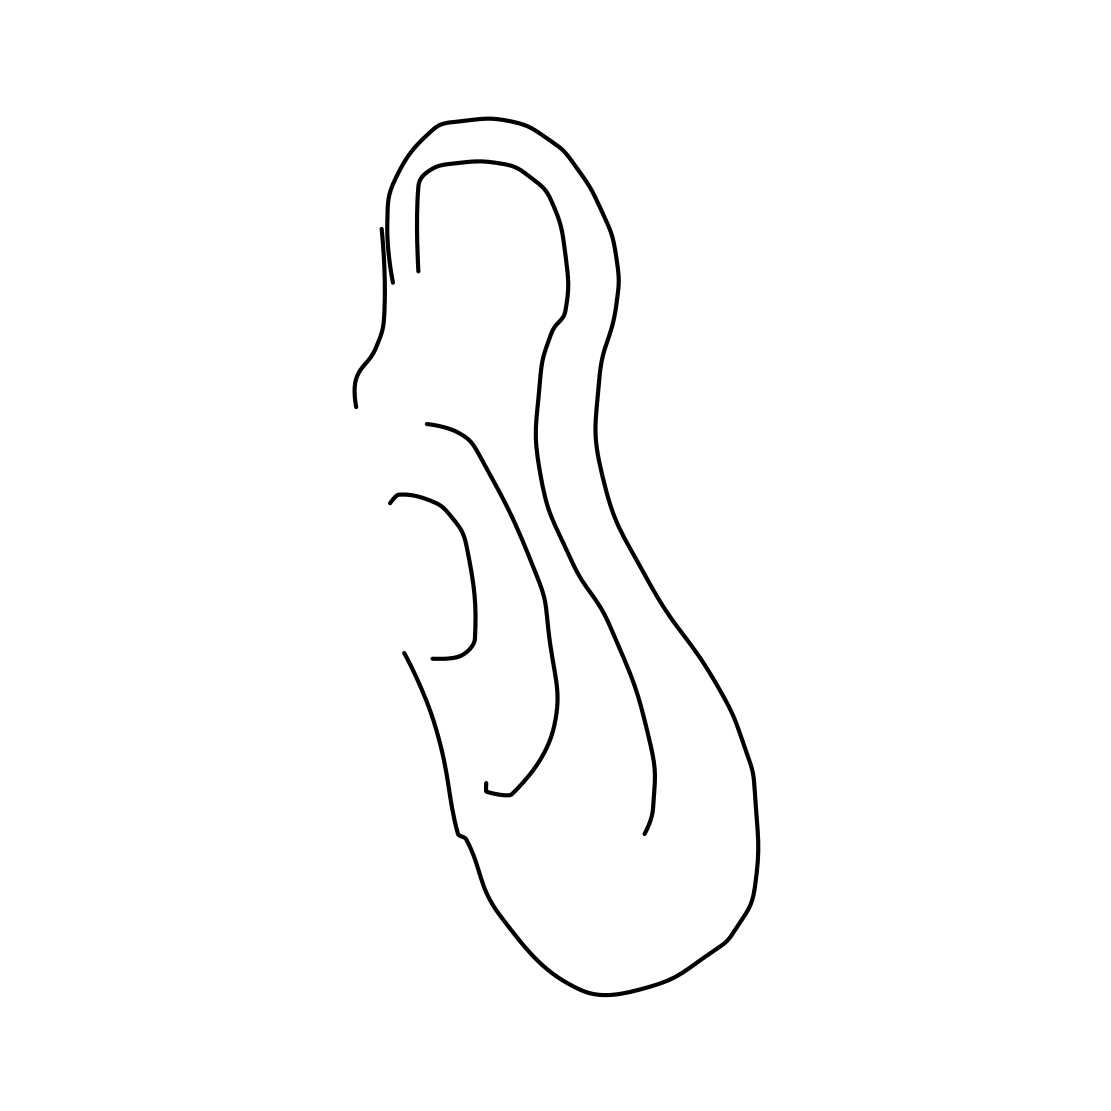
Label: ear